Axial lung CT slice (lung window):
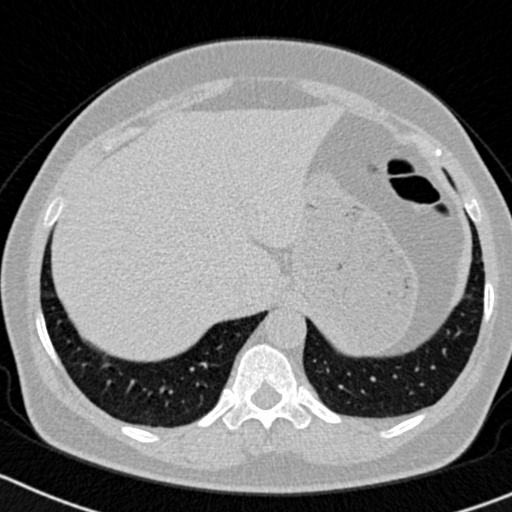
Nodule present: no